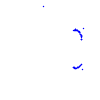
Particle: pion